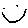
Label: smiley face